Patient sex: M
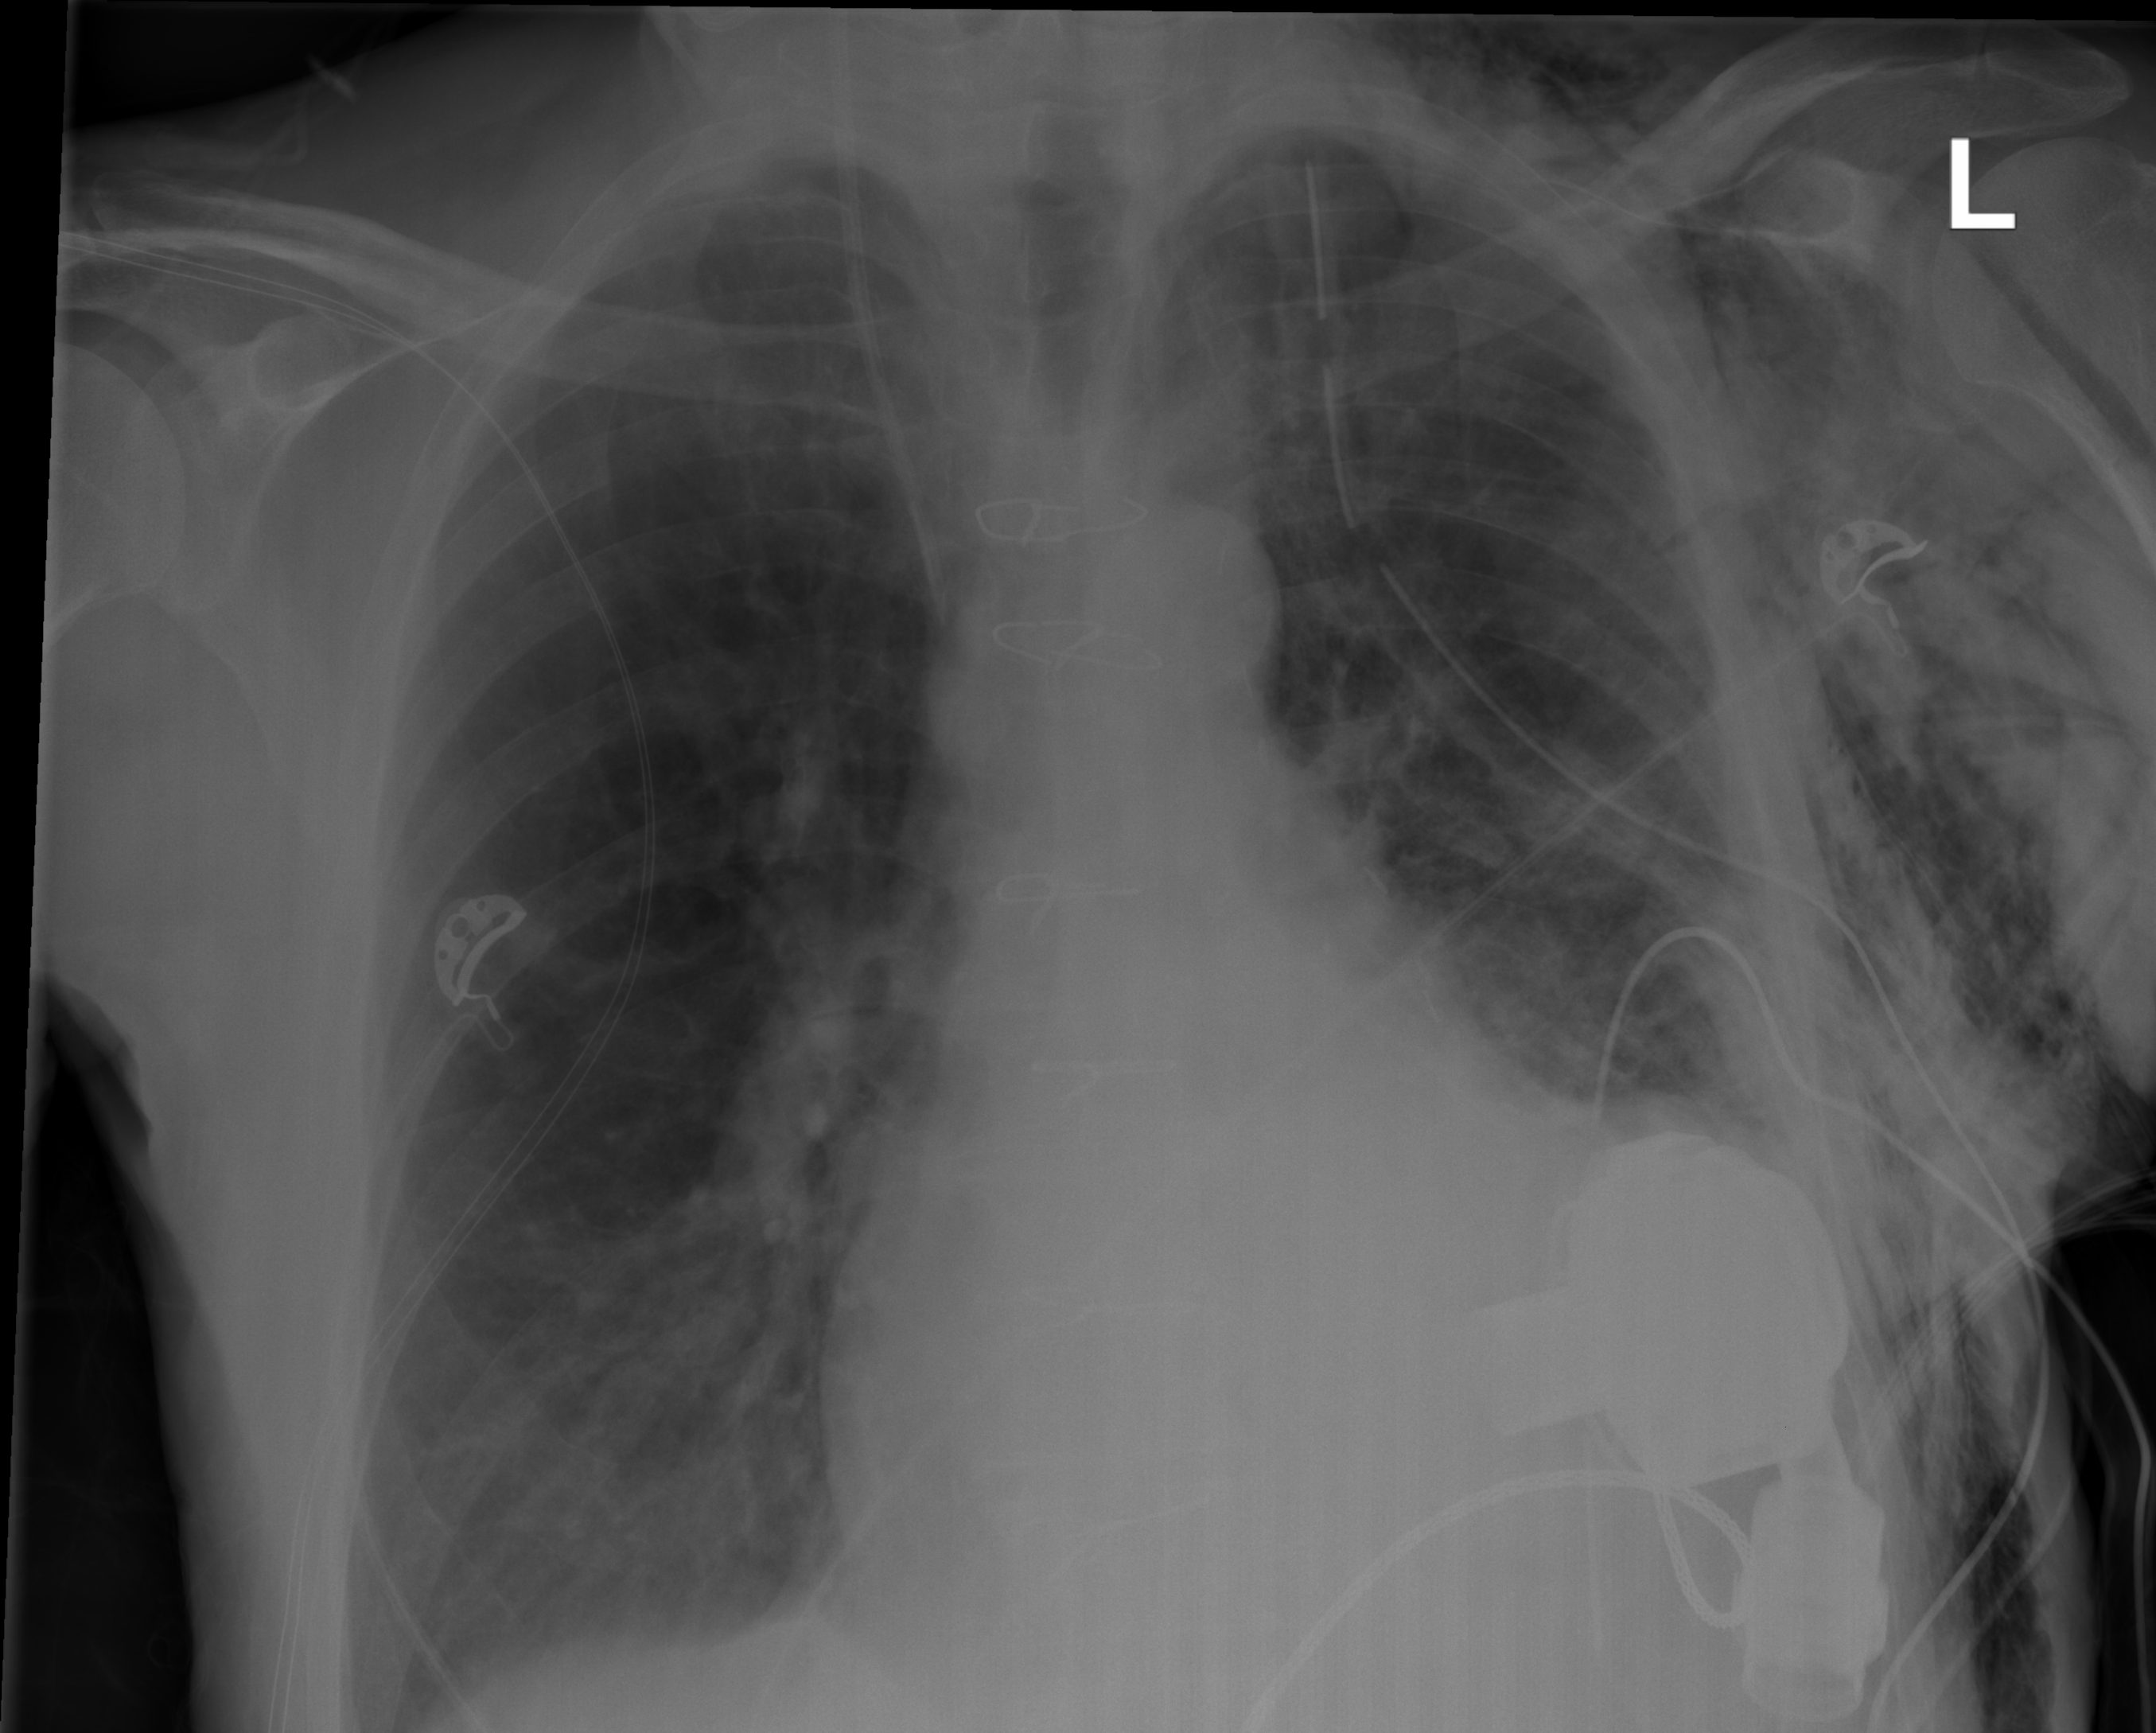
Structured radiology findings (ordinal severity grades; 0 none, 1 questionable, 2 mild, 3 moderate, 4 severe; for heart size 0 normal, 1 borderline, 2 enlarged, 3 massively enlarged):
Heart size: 1
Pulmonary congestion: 0
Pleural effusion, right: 0
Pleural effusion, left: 0
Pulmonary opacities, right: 0
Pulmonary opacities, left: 0
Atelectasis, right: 0
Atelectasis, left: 2